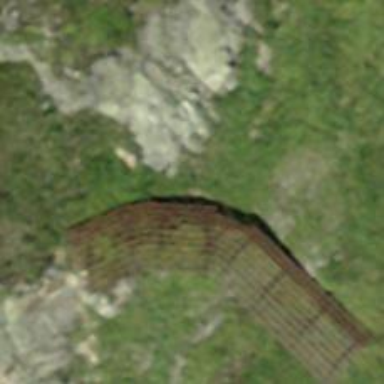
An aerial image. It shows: Structure built for avalanche protection.